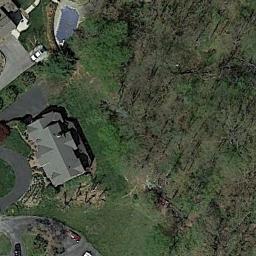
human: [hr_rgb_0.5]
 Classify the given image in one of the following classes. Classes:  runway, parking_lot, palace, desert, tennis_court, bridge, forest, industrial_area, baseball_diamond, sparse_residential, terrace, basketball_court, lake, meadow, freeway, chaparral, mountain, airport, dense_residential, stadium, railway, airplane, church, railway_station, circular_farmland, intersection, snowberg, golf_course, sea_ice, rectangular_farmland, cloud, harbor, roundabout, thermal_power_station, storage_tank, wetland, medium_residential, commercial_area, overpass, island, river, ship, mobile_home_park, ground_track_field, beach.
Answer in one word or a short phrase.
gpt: sparse_residential